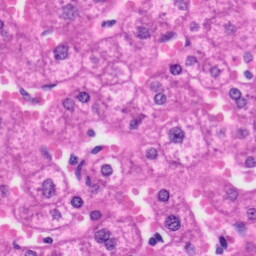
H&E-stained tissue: Liver